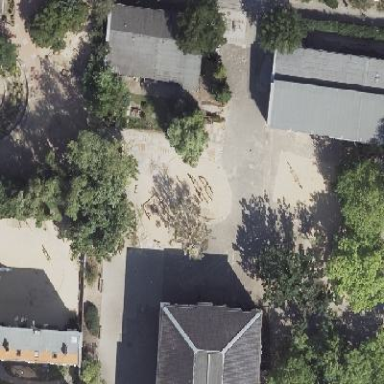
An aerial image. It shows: Sandpit at the playground.